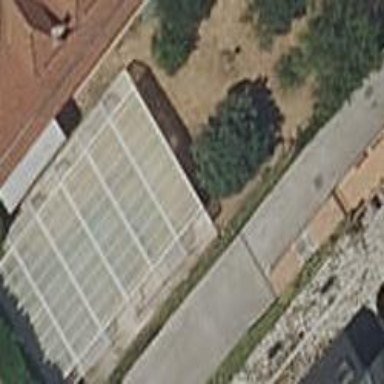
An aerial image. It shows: Swimming pool located in leisure land.